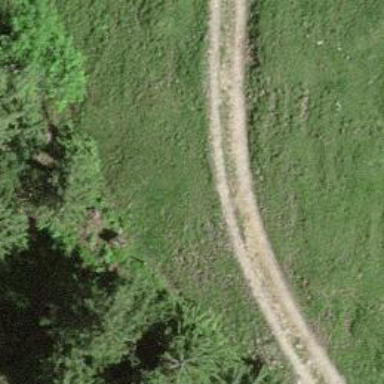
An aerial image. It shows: Track with fine gravel surface. The track type is grade3.